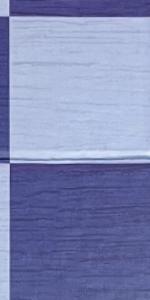
Label: Empty